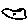
Label: cloud